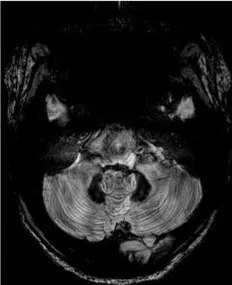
Brain imaging (Spin echo T2 weighted) of the proband. Hypointensity of the caudate, and ,thalamus nuclei.
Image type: radiology (mri)